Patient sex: M
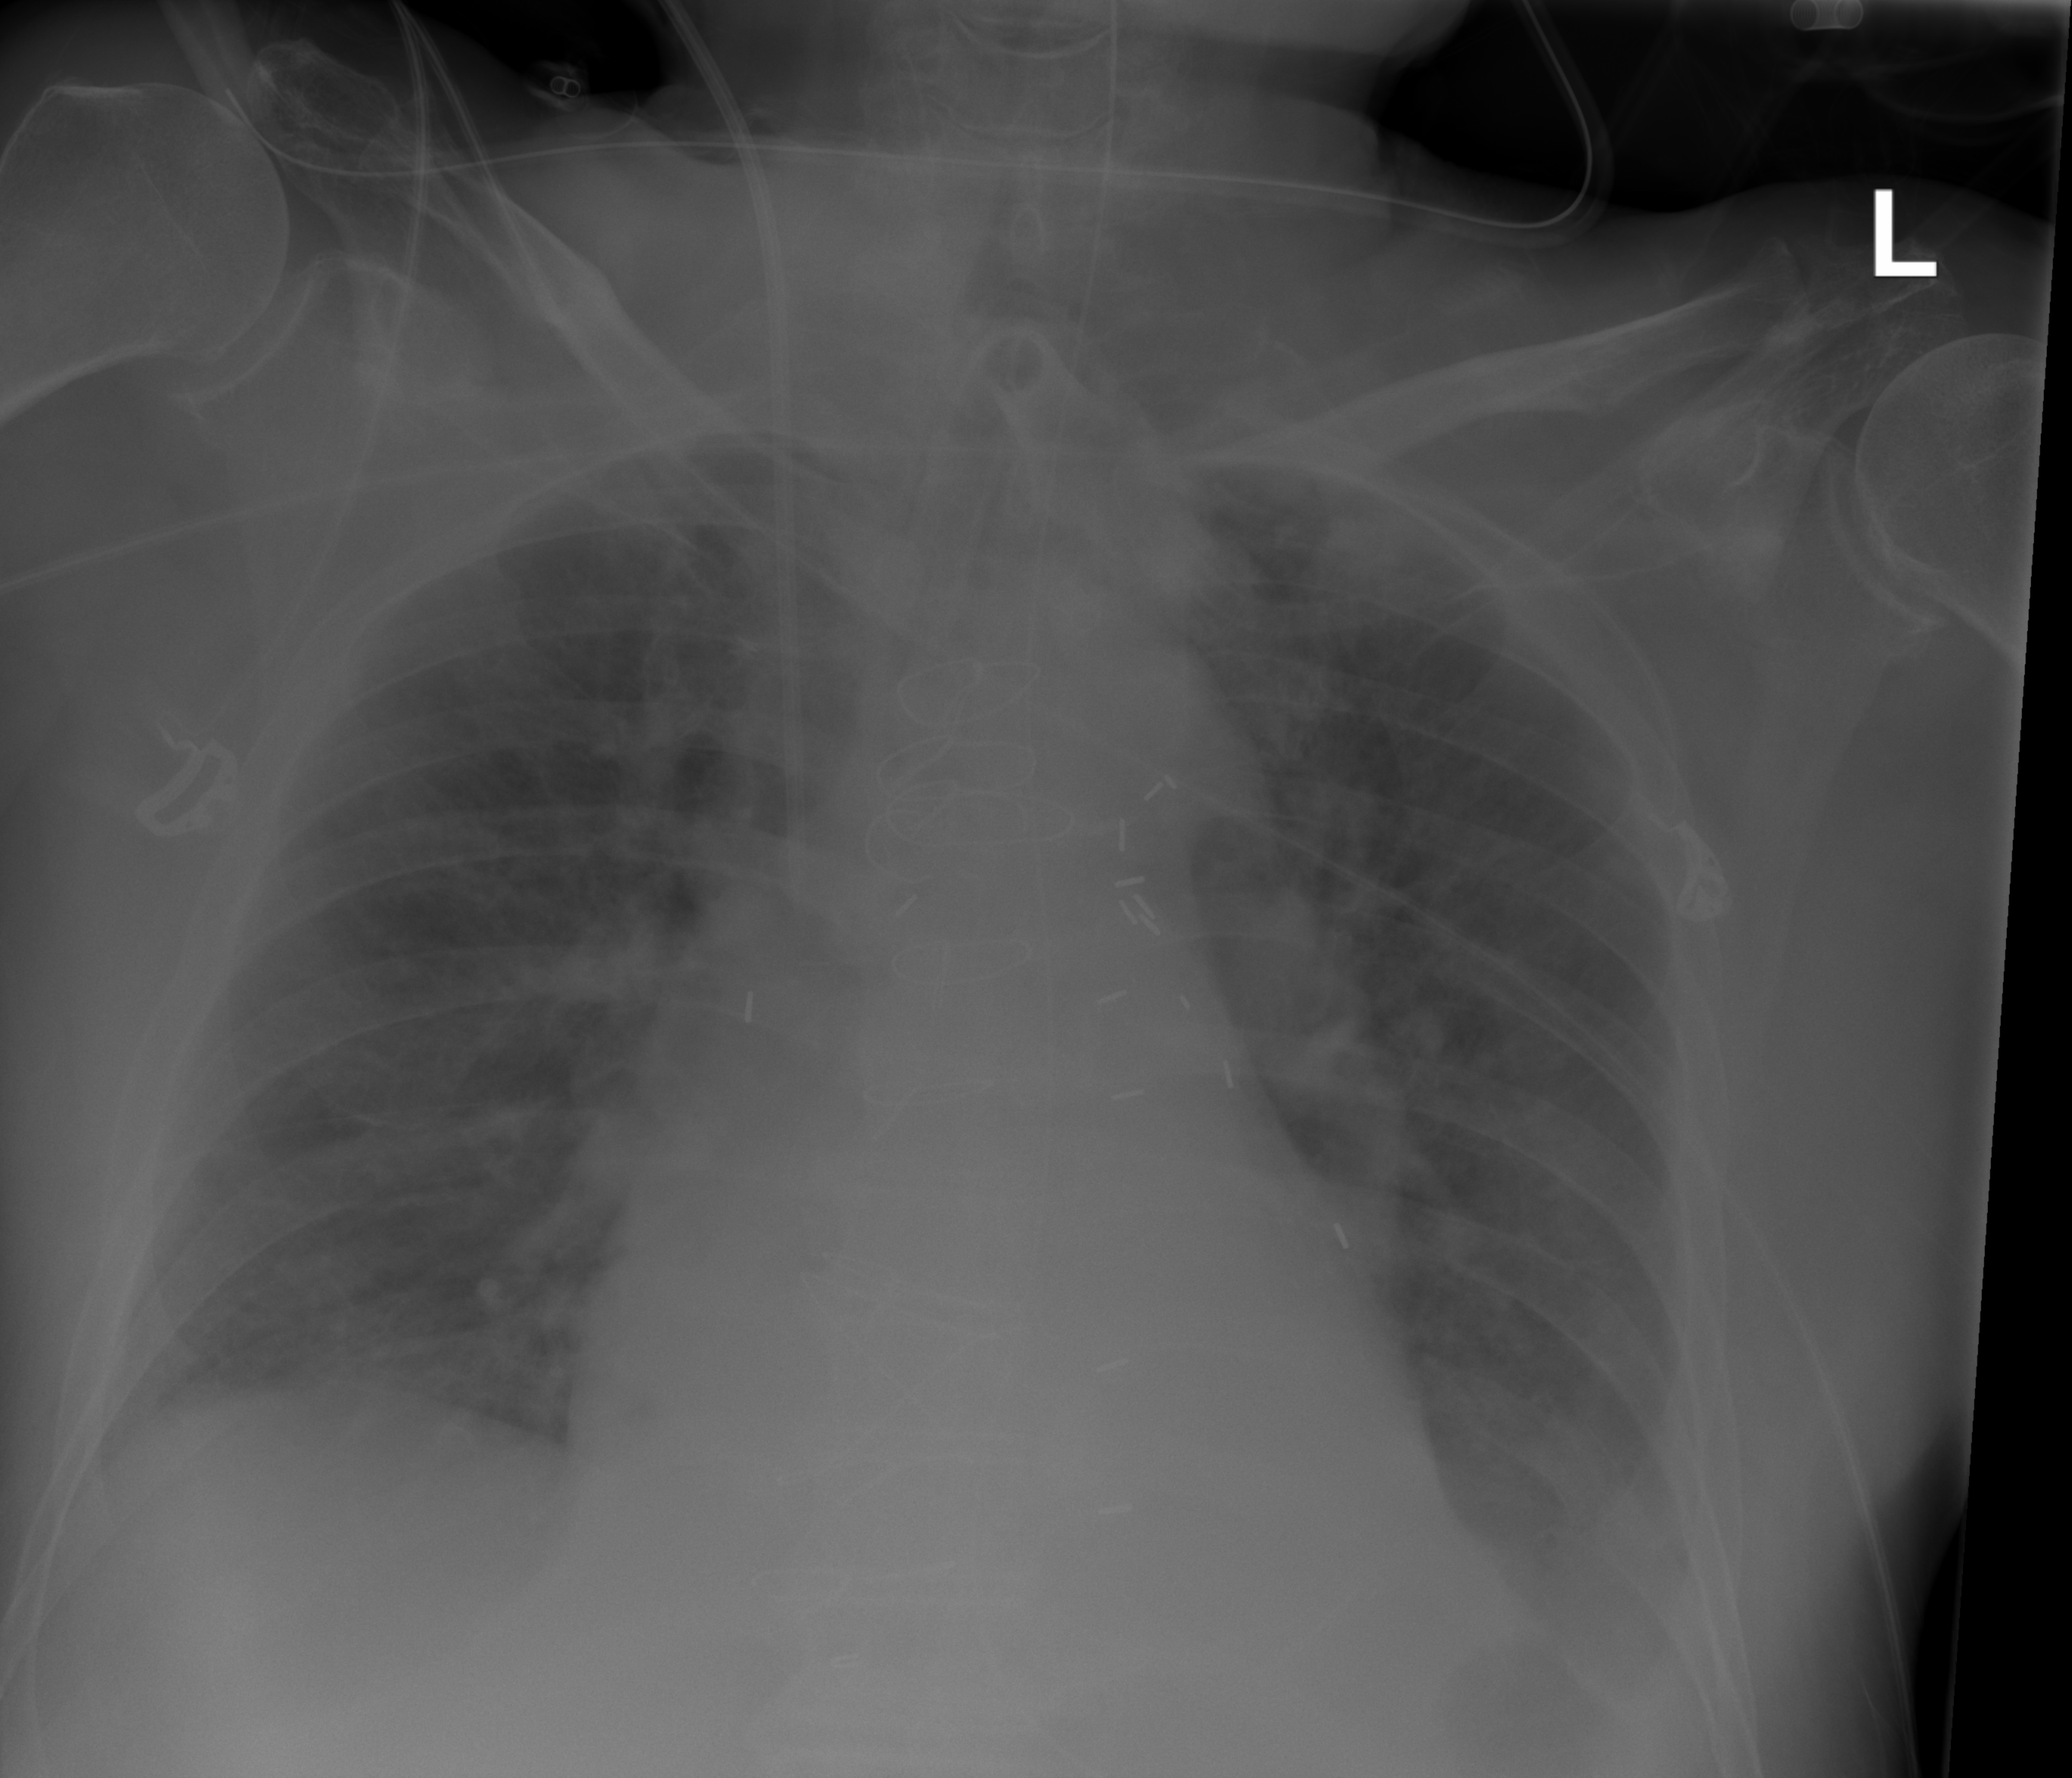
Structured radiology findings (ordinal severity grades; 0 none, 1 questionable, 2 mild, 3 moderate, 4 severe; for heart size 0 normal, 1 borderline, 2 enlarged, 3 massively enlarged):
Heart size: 0
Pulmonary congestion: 0
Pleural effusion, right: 2
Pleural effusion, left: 2
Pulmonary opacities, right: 2
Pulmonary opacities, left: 2
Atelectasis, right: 2
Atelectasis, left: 2